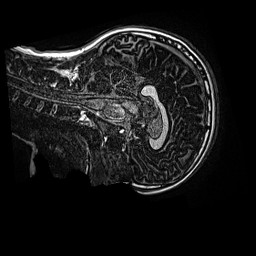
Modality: MP2RAGE
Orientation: sagittal
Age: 13
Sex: female
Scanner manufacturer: siemens
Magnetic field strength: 3 T
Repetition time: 4 s
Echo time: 0.00299 s